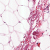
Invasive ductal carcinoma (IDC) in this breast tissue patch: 0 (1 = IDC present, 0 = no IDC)